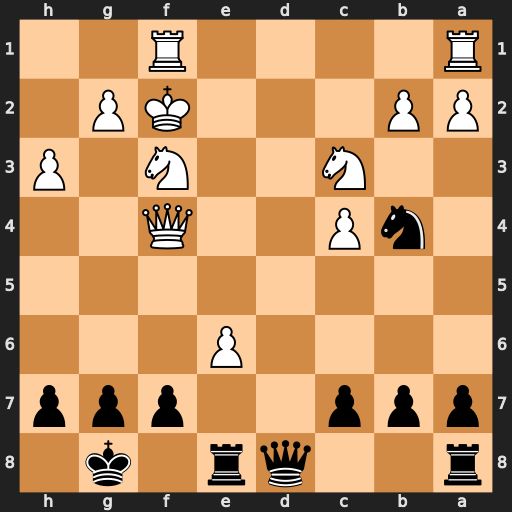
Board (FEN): r2qr1k1/ppp2ppp/4P3/8/1nP2Q2/2N2N1P/PP3KP1/R4R2
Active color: b
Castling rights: -
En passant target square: -
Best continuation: Nd3+ Kg1 Nxf4